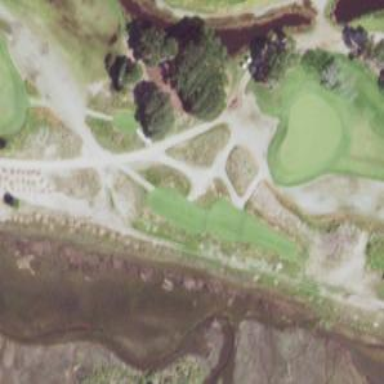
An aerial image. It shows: Path used for both walking and golf.